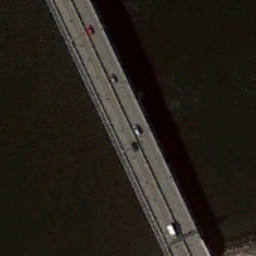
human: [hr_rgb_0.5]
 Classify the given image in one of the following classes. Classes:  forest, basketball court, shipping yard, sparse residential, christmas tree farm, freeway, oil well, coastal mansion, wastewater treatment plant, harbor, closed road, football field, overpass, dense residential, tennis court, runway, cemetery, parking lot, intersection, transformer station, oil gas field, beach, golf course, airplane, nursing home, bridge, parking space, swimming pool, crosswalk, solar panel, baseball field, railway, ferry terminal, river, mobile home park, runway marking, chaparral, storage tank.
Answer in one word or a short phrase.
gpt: bridge